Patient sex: M
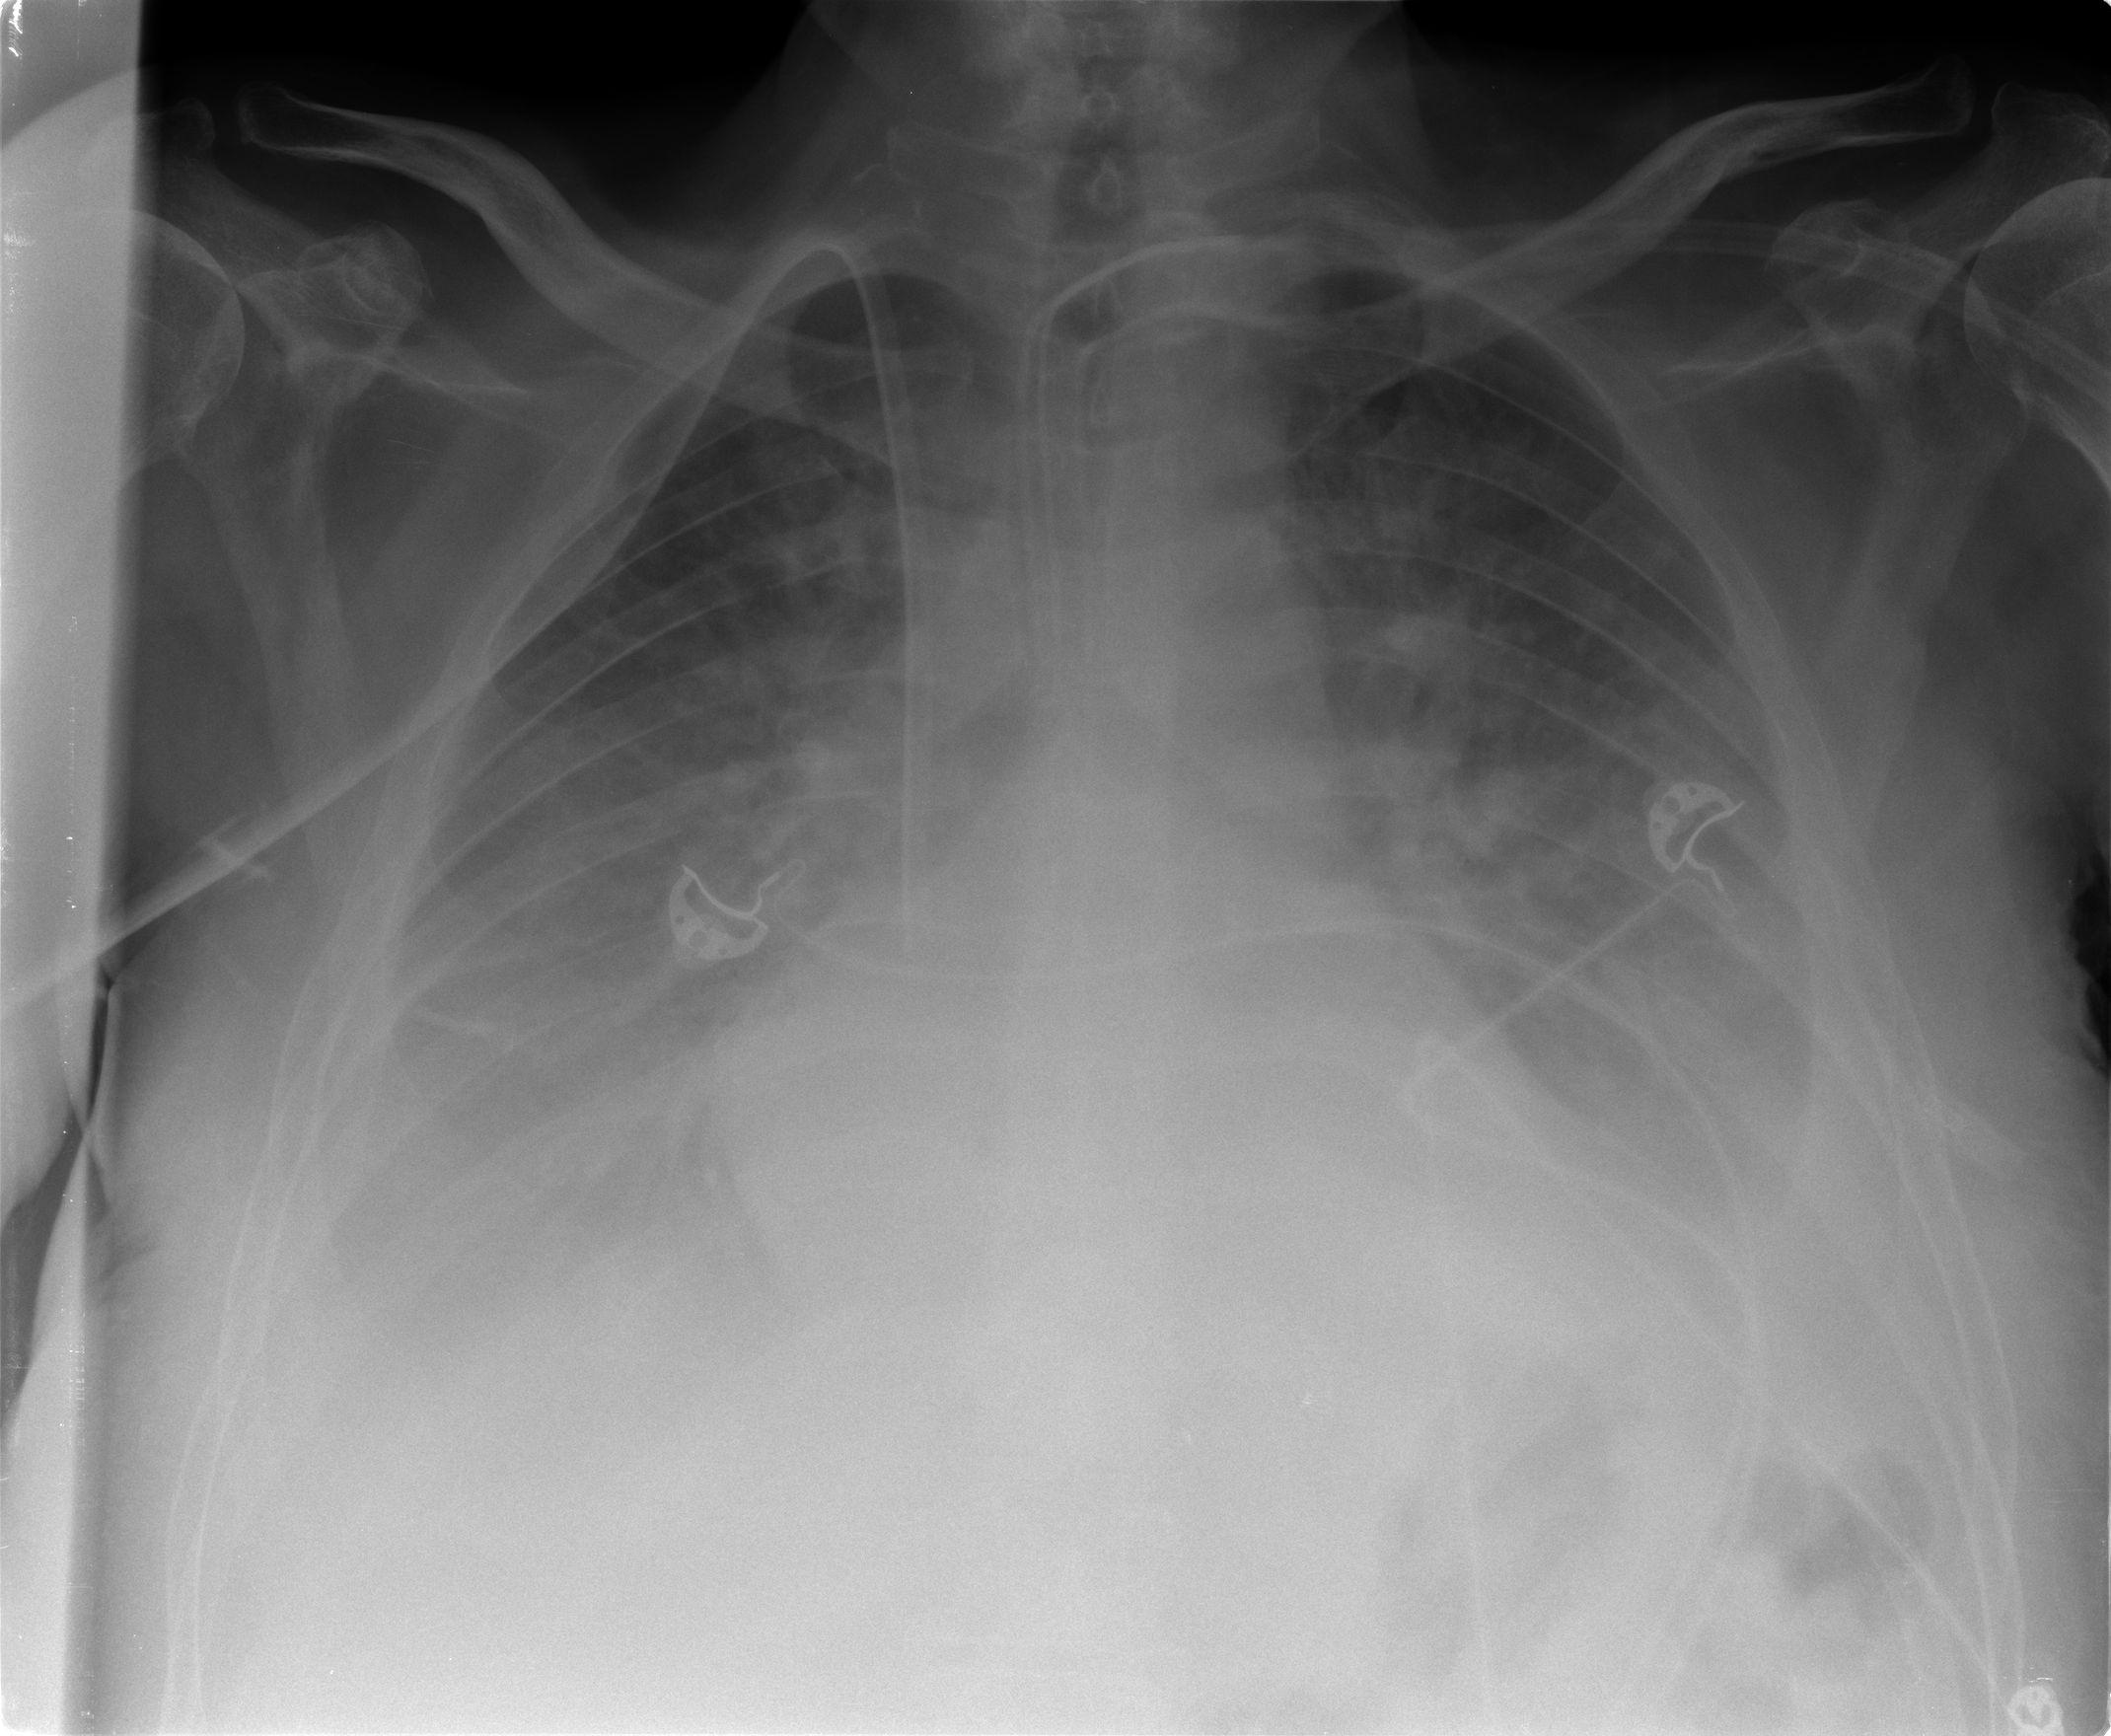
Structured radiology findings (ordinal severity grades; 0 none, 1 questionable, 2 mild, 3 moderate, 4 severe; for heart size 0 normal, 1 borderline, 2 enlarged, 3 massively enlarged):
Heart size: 0
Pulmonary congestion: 2
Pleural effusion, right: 3
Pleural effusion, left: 3
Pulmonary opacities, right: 2
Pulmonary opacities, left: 2
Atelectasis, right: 2
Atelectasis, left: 2